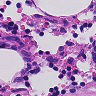
Metastatic tissue present: no